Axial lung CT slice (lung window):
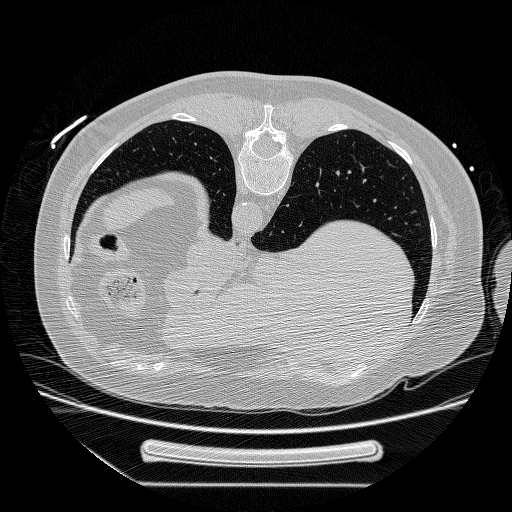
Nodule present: no